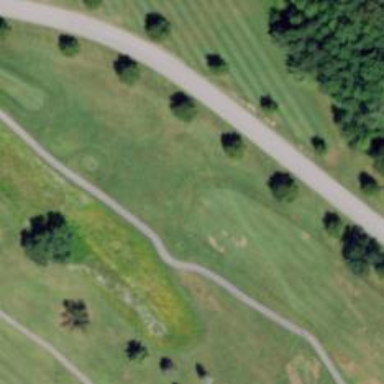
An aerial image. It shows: Golf cartpath that is also road path.